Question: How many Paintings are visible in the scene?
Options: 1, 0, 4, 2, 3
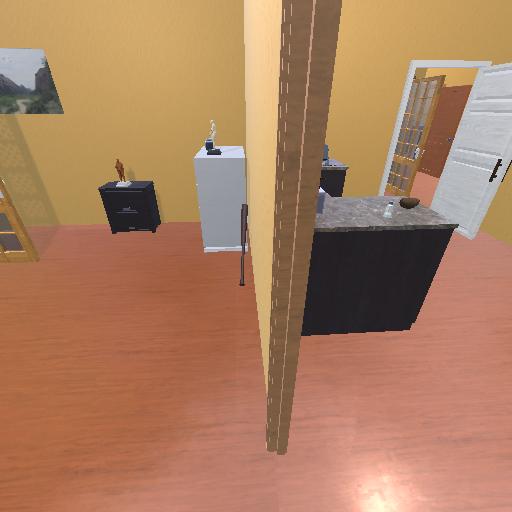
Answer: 1